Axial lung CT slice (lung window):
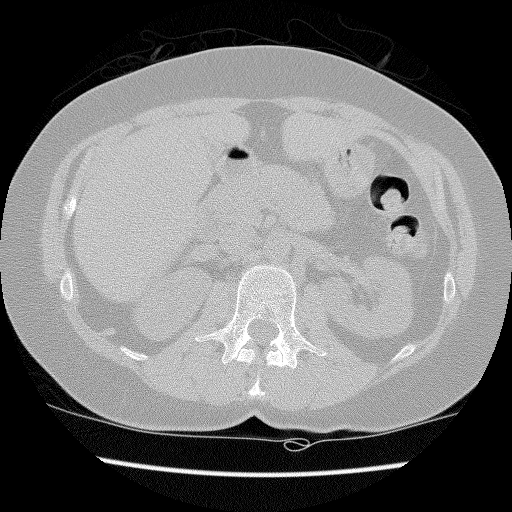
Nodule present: no